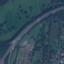
Land use / land cover class: Highway